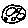
Label: moon